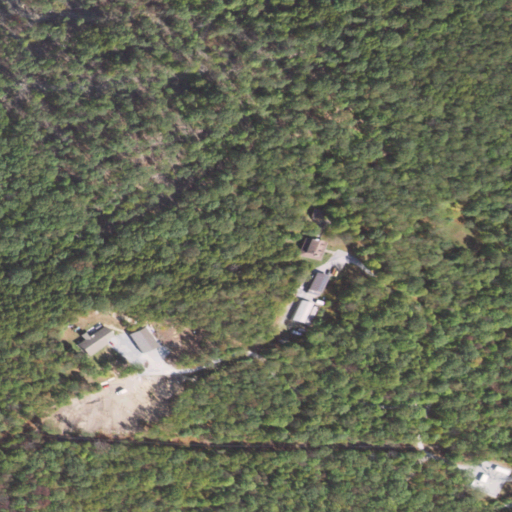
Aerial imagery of mountain in Pennsylvania named Jacks Mountain containing deciduous forest, grassland, open development, and pasture